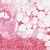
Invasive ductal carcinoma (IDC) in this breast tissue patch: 0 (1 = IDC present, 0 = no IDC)